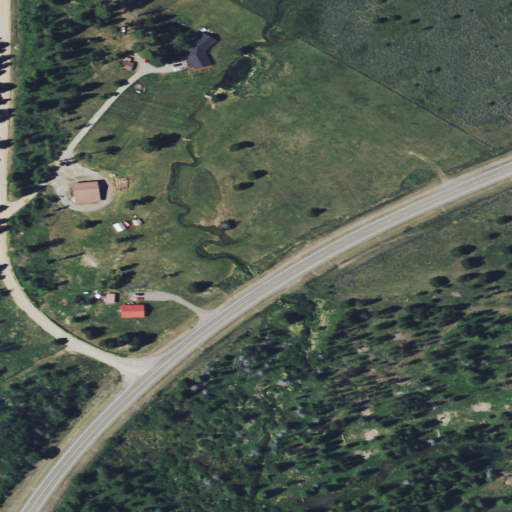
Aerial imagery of valley in Montana named Lincoln Gulch containing grassland, evergreen forest, woody wetlands, open development, low intensity development, shrub, and medium intensity development